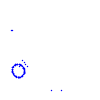
Particle: proton